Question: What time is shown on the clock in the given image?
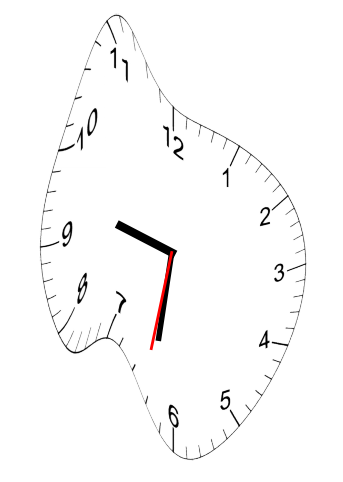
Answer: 09:31:32